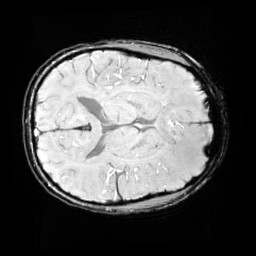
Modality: SWI
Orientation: axial
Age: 13
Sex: female
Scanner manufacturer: siemens
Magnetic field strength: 3 T
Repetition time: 0.027 s
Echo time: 0.02 s